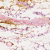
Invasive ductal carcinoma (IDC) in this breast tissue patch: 0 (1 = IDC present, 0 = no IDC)